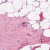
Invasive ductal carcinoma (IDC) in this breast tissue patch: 0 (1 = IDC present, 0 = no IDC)